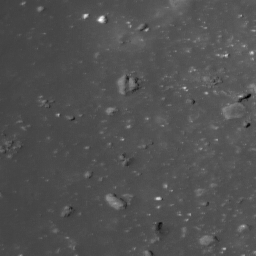
Host type: background_regolith
Lunar coordinates: latitude nan, longitude nan